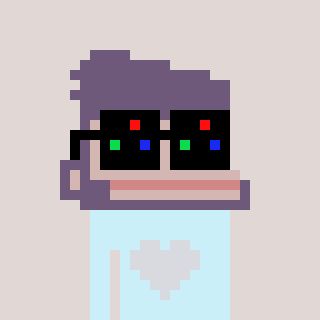
a pixel art character with square black sunglasses, a ape-shaped head and a cold-colored body on a warm background